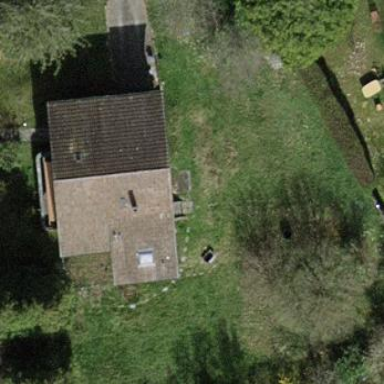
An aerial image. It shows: Garden enclosed by fence.